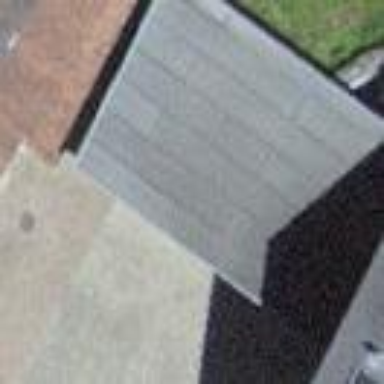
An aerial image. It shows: View of roof of building.